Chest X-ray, AP view. Patient: 28 years old, sex M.
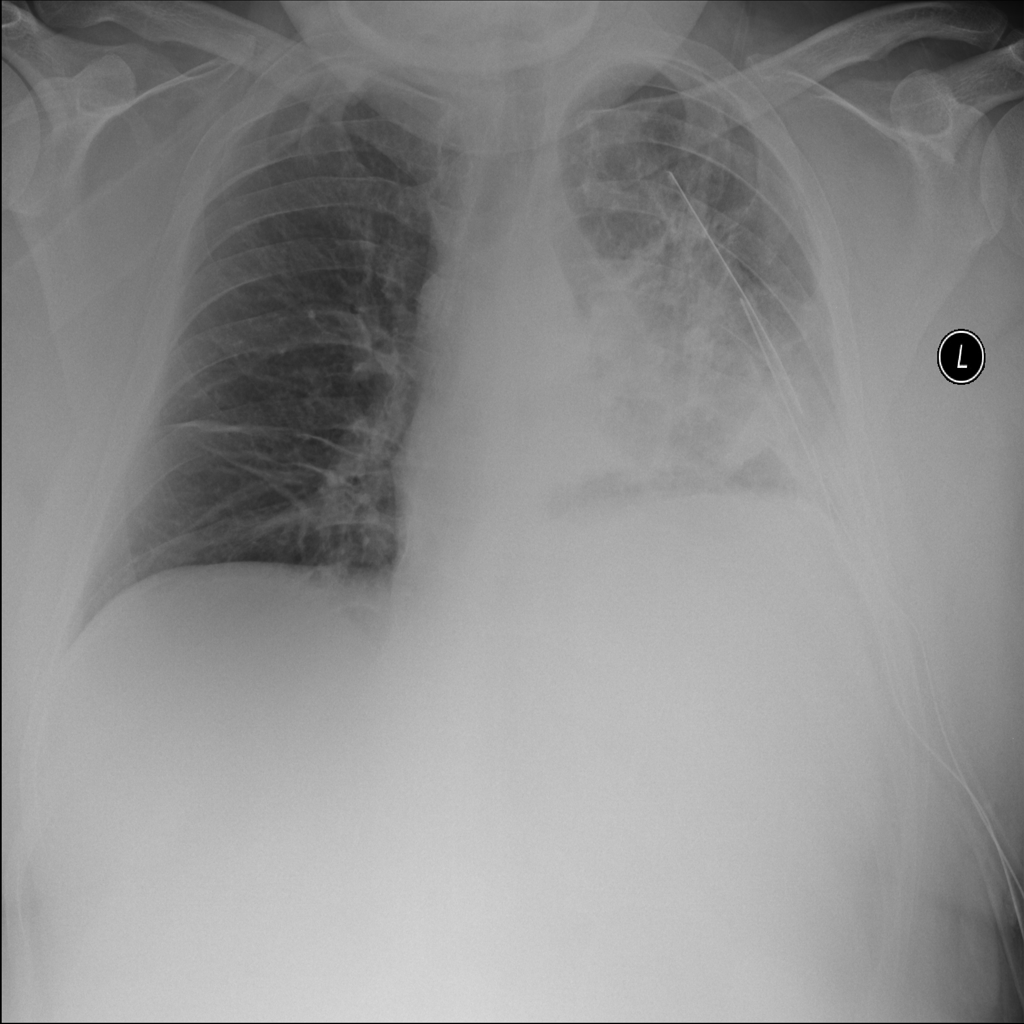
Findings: Atelectasis, Infiltration